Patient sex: M
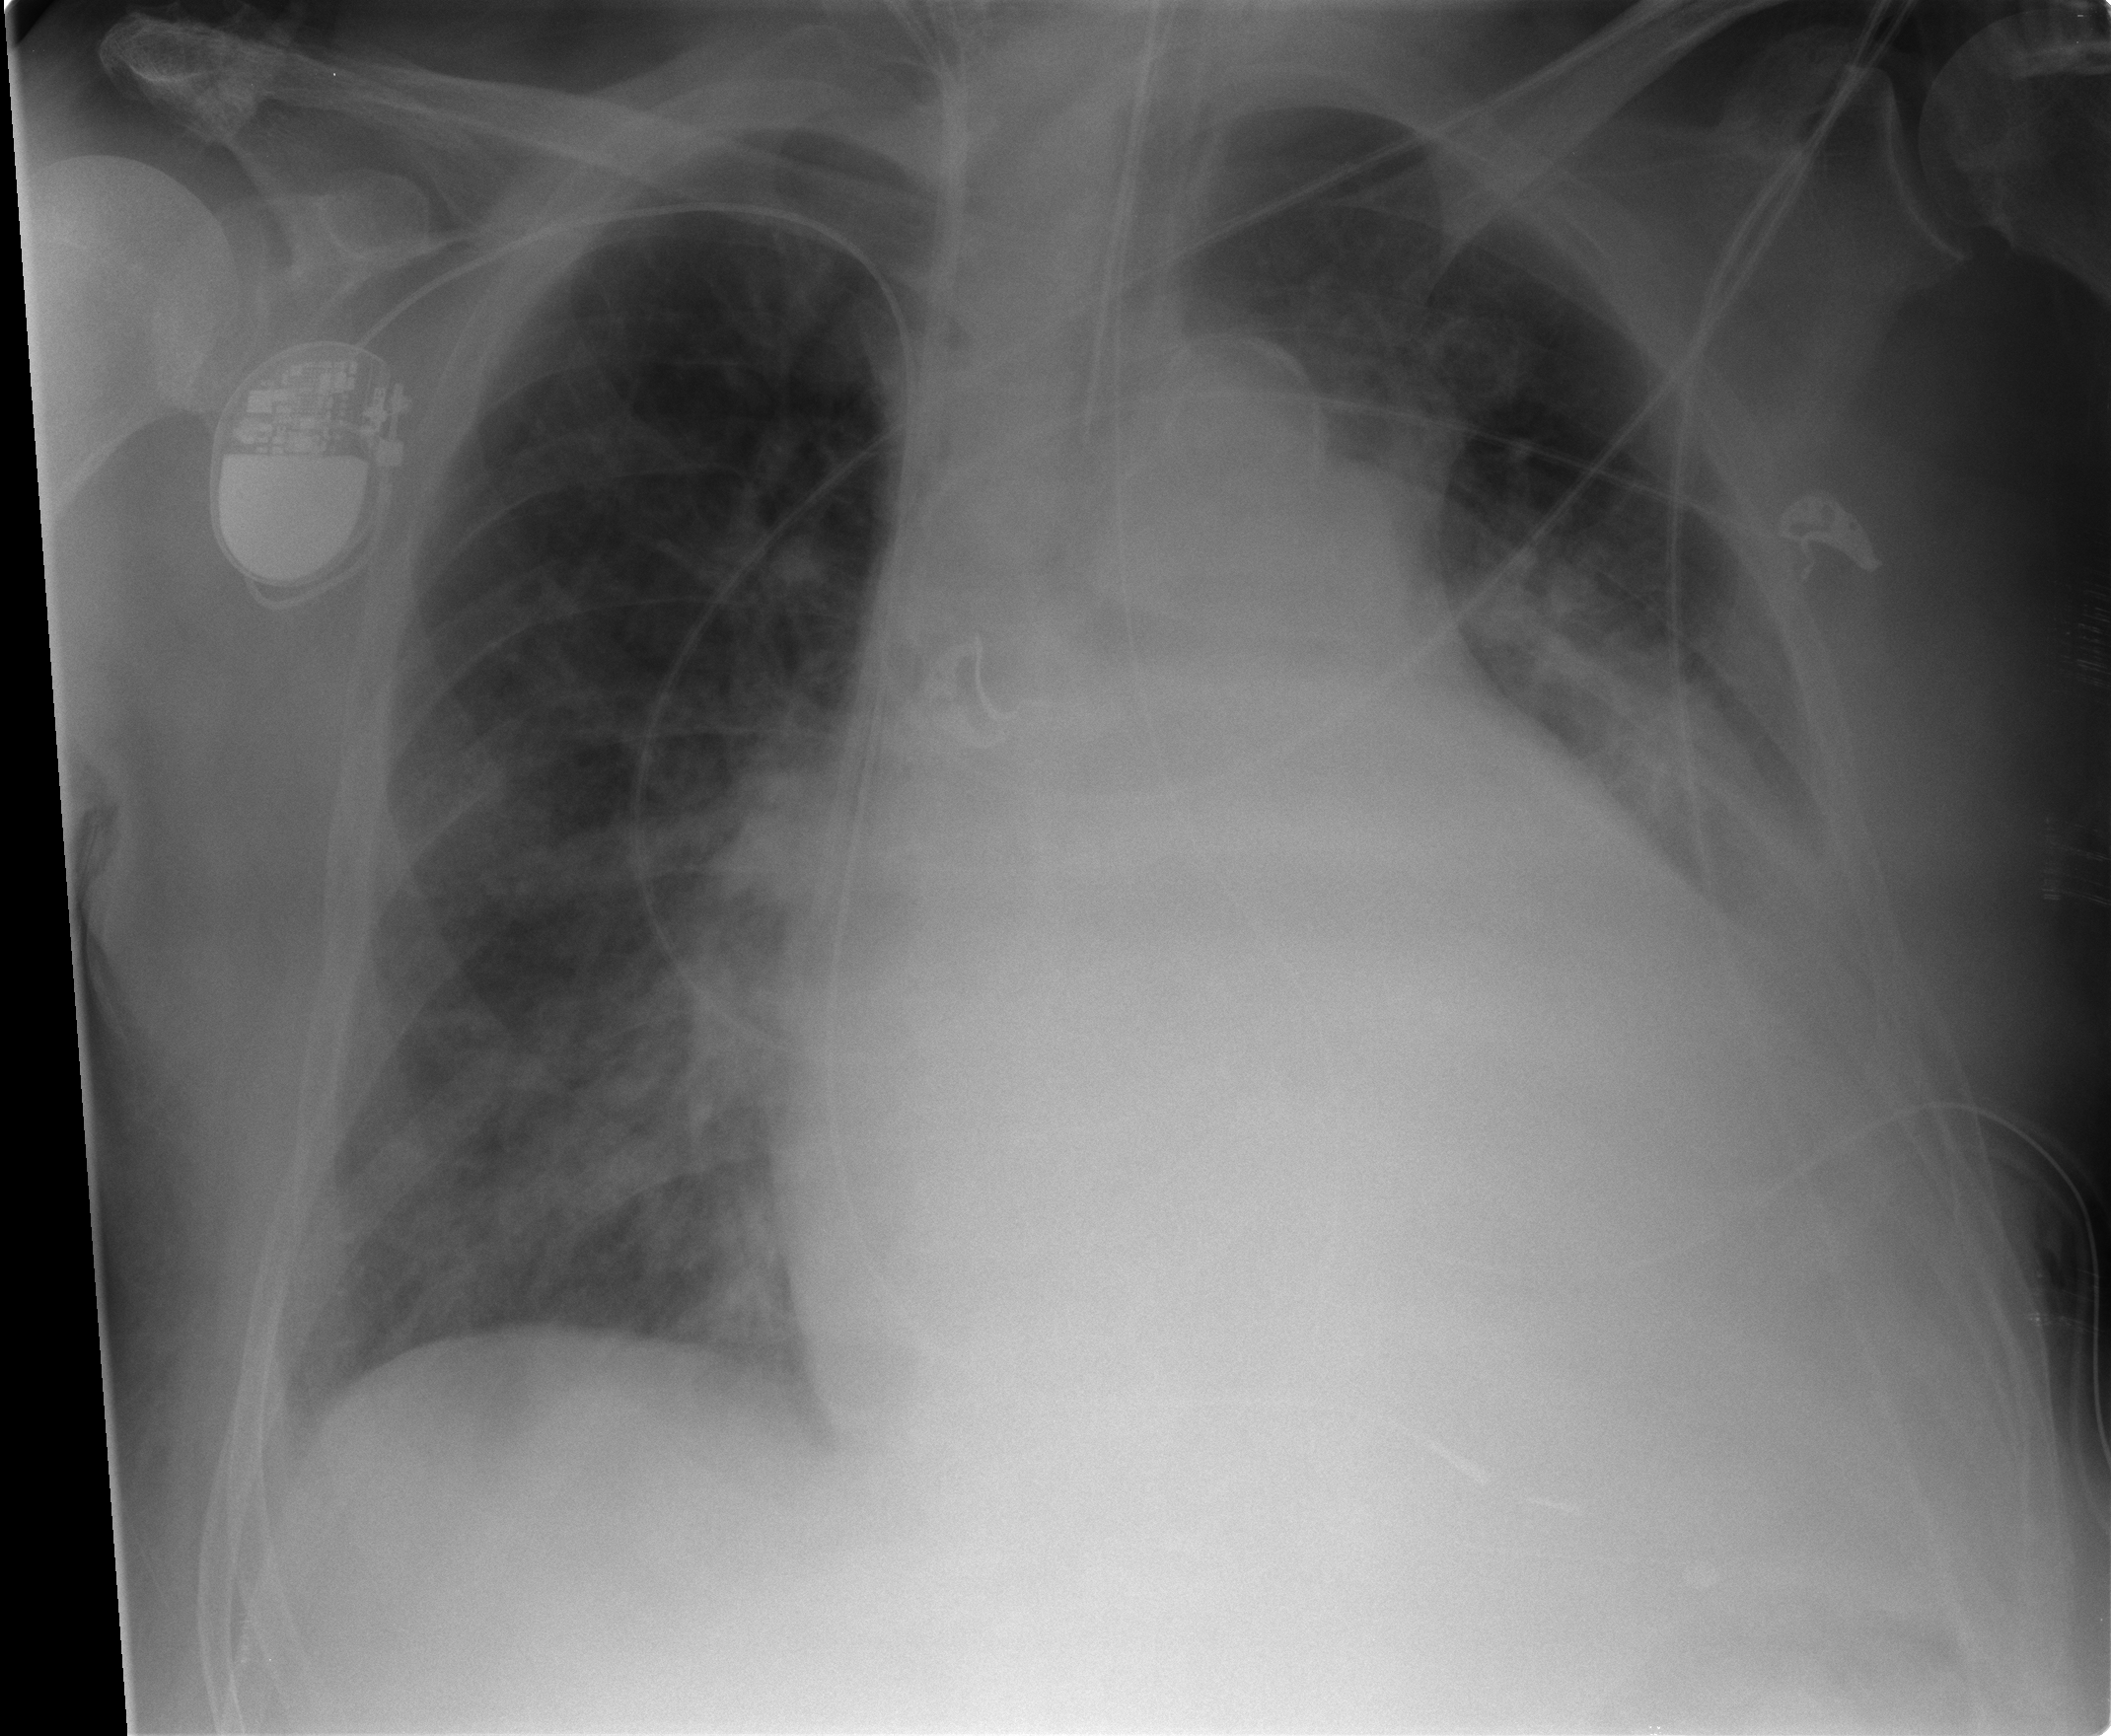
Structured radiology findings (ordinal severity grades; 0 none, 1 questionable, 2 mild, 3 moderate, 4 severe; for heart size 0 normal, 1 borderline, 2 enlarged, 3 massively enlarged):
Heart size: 3
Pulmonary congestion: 2
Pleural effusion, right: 0
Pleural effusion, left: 3
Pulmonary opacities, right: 2
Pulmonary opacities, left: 2
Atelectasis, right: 2
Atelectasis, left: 2